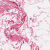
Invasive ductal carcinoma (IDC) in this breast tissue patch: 0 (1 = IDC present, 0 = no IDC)